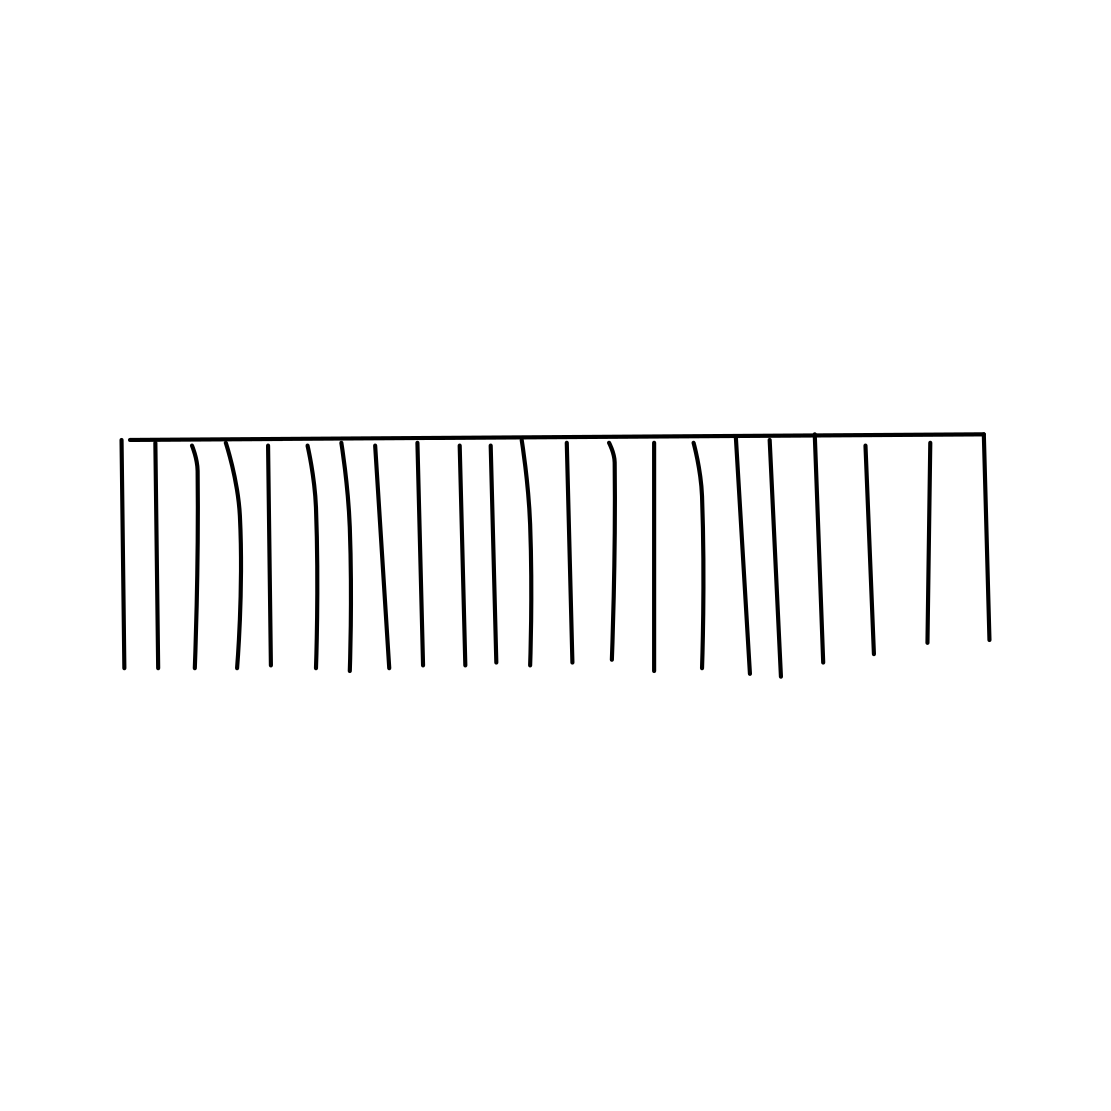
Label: comb